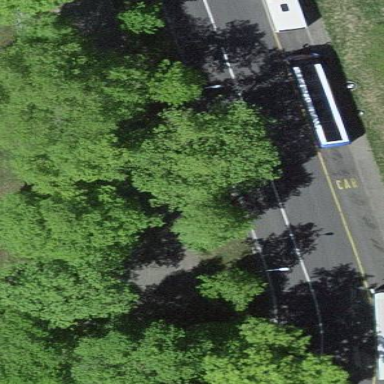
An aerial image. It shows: Tourist bus parking area with asphalt surface.